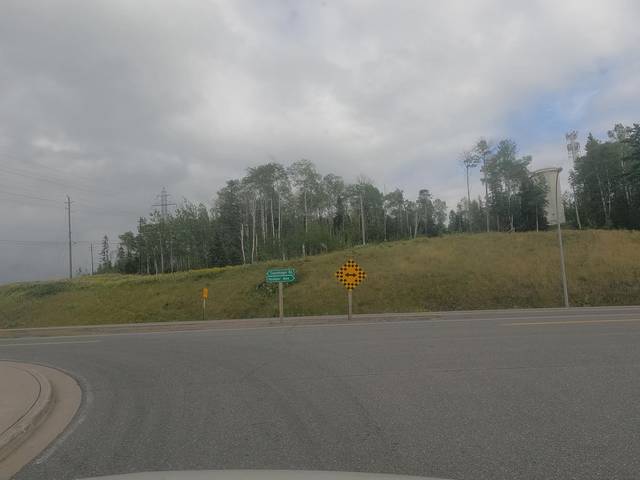
Region: Canada
Coordinates: 48.482, -89.182